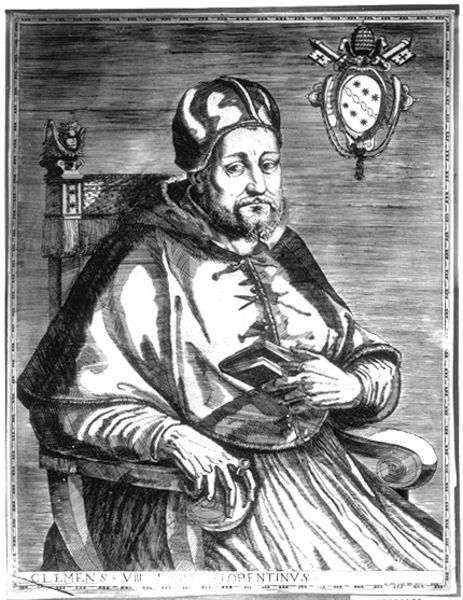
Titel: Bildnis von Papst Klemens VIII
Künstler: Nicolas van Aelst
Institution: (Seriendruck)
Schlagwörter: hand, mann, schatten, umhang, weiß, sitzen, finger, hintergrund, holz, hut, hüte, licht, nase, profil, schwarz, stuhl, symbol, zeichnung, blick, haube, ornament, rock, bart, hemd, kappe, mütze, augen, bibel, falten, kragen, rahmen, bildnis, hände, portrait, porträt, rückenlehne, kirche, figur, geistlicher, gewand, halbfigur, kutte, mantel, sessel, adel, saum, holzschnitt, schrift, armlehne, lehne, sitz, grafik, graphik, bischof, kaiser, könig, papst, thron, dick, inschrift, brauen, glanz, homme, stuhllehne, gestreift, streifen, faltenwurf, knöpfe, ring, unterschrift, buch, religion, druck, schraffur, radierung, schrafur, stich, text, chapeau, beschriftung, bleistift, herrscher, fürst, mürrisch, schnitzerei, verziert, wappen, talar, armlehnen, halbprofil, halbporträt, mittelalter, adern, chorrock, klerus, priester, prinz, chaise, mönch, tiara, kaplan, löwe, schlüssel, bänder, kupferstich, gravure, gekreuzt, graf, kaputze, kapuze, kaltnadel, fauteuil, dessin, untergewand, christ, vieux, kleriker, pluviale, clemens, gravüre, geschnitze, livre, age, übergewicht, papsthut, ape, camauro, mozetta, nachfolger petri, papstwappen, reigion, nahd, trone, mönchsgewand, vieil homme, clef, bischof wappen mütze bibel lehnstuhl, kette schlüssel rock clemes, vieu, cles, cle, clefs, chapau